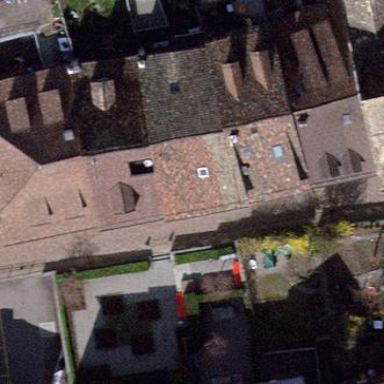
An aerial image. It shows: Gabled apartment building with roof tiles oriented across.